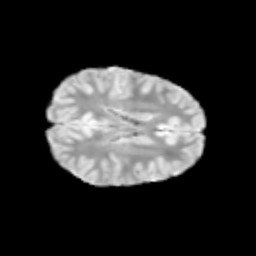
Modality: T2w
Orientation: axial
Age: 9
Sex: female
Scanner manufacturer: siemens
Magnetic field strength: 3 T
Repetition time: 3.8 s
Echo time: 0.07 s